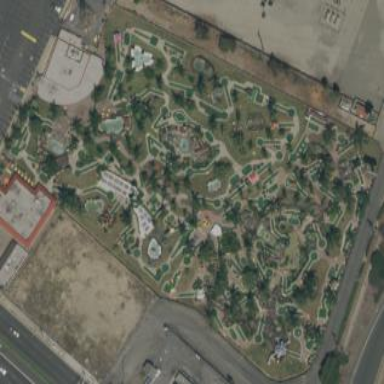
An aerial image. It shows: Miniature golf course.